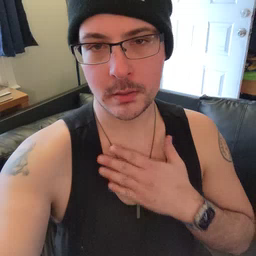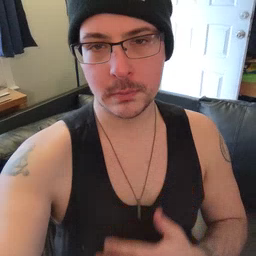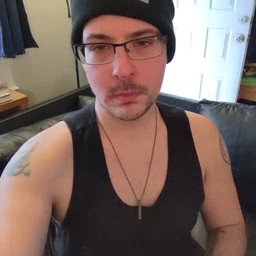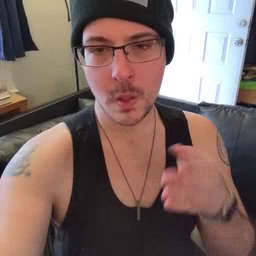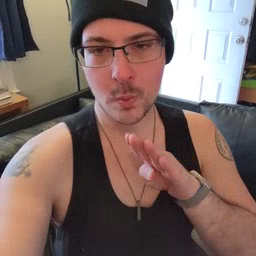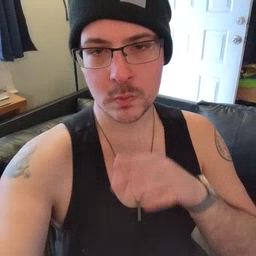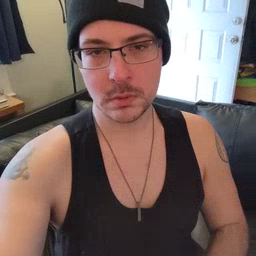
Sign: close